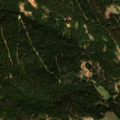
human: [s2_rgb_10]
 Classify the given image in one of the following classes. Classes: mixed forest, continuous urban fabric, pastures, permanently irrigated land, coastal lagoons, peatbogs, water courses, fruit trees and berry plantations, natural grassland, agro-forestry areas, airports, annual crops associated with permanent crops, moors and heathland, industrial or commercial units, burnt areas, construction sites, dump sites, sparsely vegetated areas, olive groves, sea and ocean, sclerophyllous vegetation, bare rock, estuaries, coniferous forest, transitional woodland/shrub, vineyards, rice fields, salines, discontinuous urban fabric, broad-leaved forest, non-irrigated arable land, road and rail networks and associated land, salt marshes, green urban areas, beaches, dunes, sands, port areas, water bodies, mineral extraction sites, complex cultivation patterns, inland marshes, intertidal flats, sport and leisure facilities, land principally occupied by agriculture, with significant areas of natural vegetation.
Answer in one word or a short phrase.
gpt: pastures, coniferous forest, mixed forest